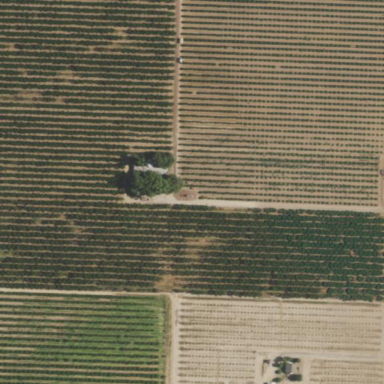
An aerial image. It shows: Vineyard.